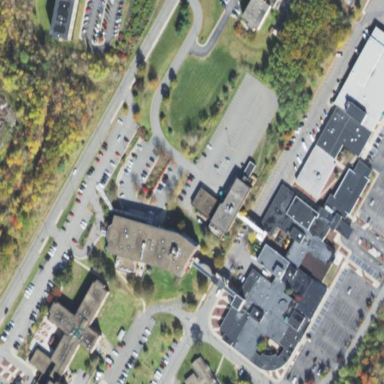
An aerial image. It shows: Hospital providing healthcare services.